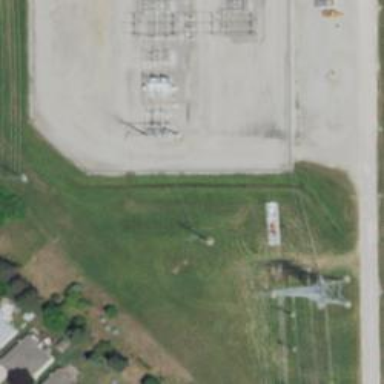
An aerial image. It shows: Power tower.